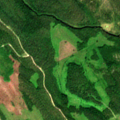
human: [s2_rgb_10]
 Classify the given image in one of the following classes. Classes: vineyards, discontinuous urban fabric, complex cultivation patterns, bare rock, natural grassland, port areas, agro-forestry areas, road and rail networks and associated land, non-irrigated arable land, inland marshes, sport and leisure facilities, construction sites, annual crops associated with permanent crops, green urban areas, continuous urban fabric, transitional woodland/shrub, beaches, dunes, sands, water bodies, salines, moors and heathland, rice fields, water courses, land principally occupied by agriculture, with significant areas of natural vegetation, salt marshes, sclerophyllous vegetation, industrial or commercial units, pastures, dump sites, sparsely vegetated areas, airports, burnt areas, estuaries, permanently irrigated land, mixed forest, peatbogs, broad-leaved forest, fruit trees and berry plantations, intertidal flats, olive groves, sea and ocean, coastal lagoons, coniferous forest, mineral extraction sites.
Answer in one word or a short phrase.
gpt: coniferous forest, mixed forest, transitional woodland/shrub